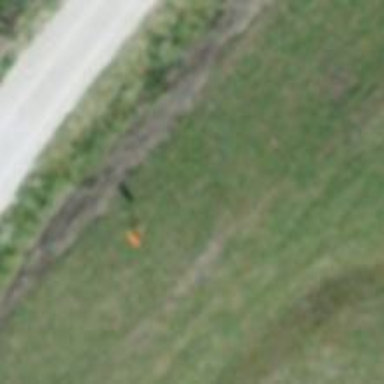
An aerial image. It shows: Pole supporting roof covering pipeline marker.